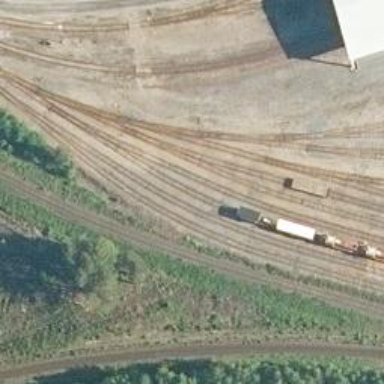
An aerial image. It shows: Railway spur service.